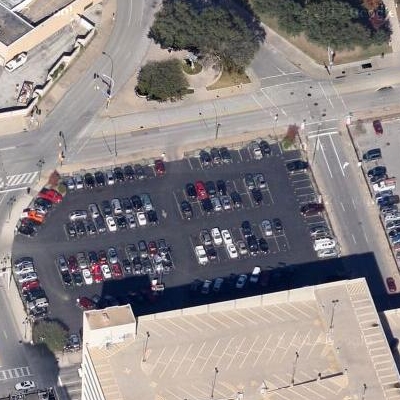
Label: Parking